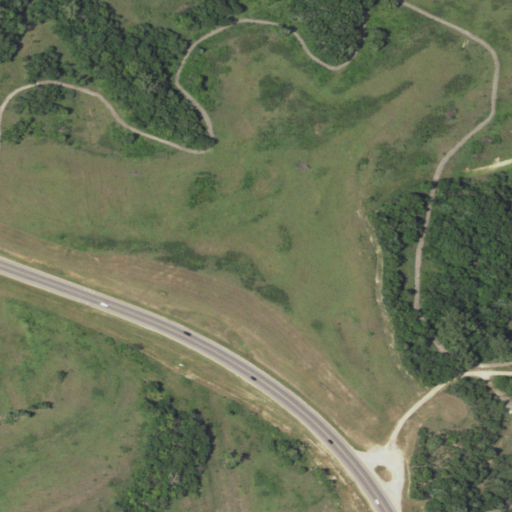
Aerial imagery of mountain in Kansas named Machine Gun Ridge containing grassland, deciduous forest, open development, low intensity development, and medium intensity development